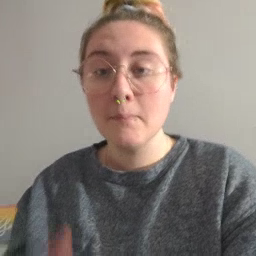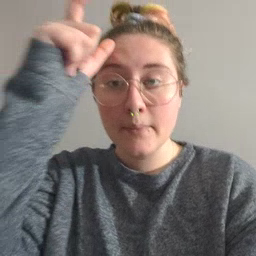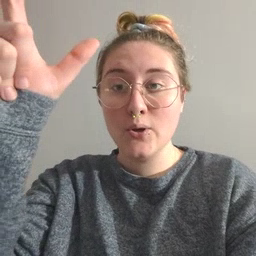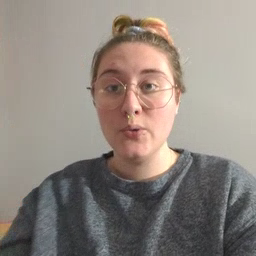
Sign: moon